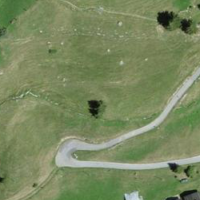
EUNIS habitat code: 26
Species observed at this site:
Geum montanum
Phyteuma orbiculare